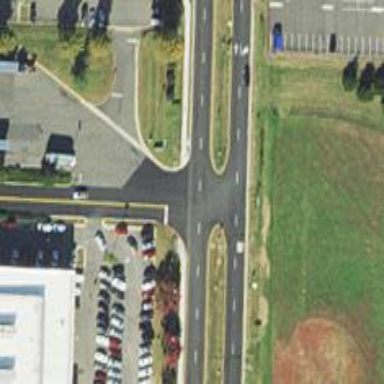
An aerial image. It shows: Asphalt footway with unmarked crossing.